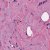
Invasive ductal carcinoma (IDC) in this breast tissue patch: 1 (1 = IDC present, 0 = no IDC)